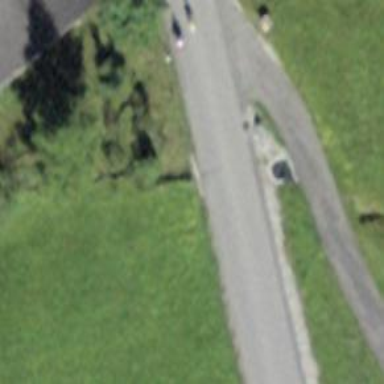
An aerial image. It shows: Culvert tunnel.